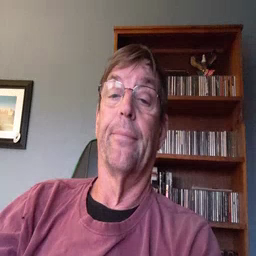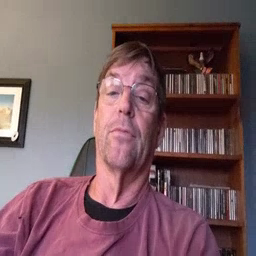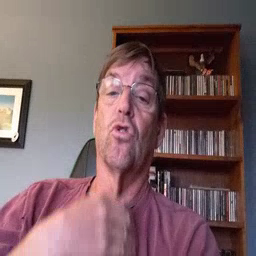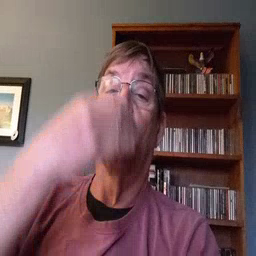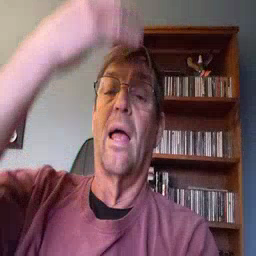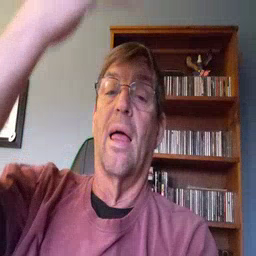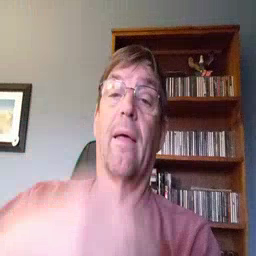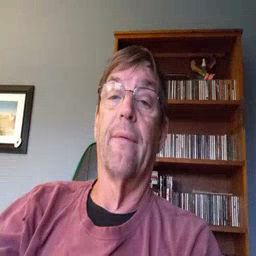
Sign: giraffe